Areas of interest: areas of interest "Industrial"
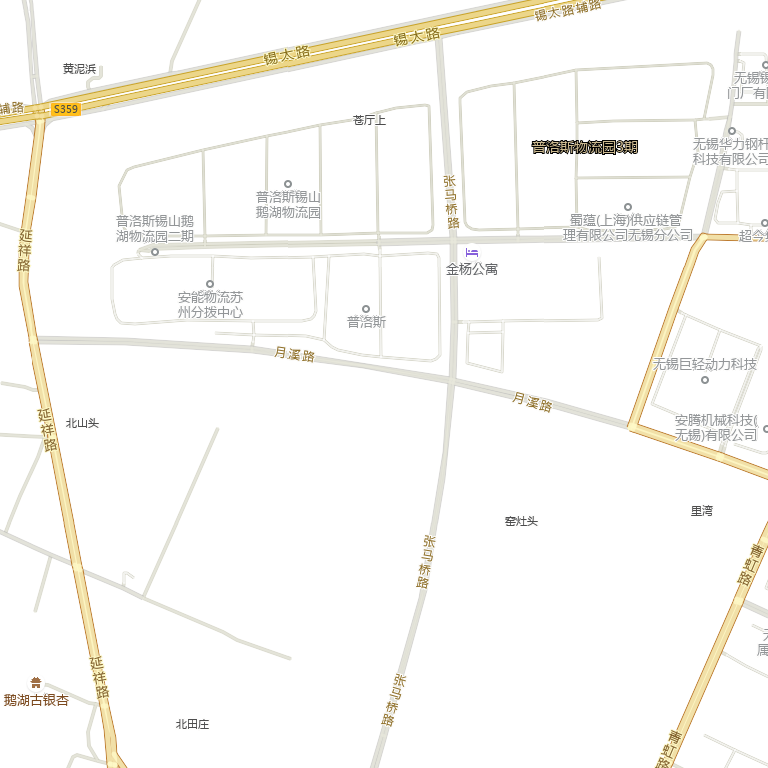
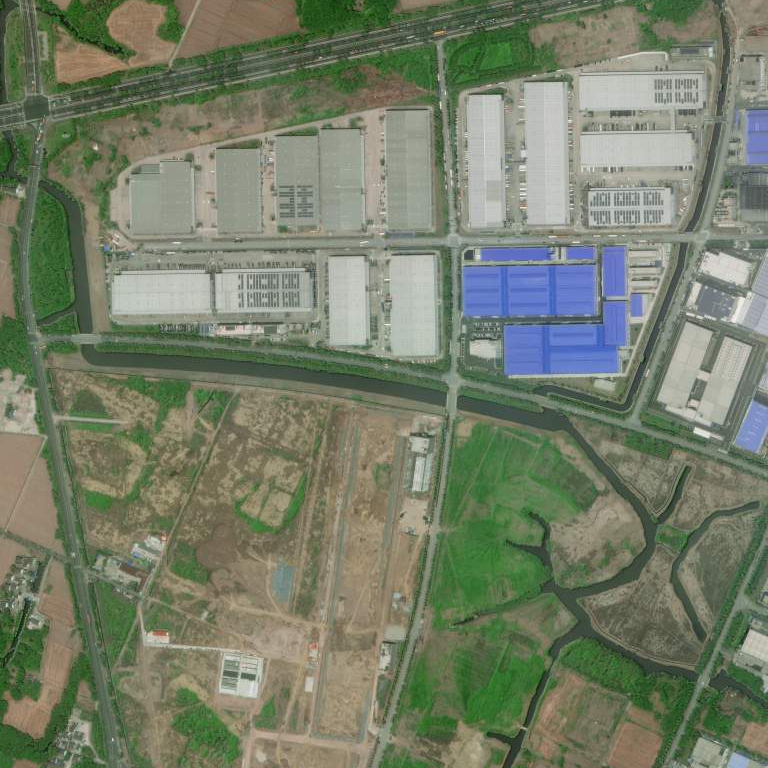